Aerial crown-view tile of a tropical tree (Barro Colorado Island, Panama), acquired 20241014:
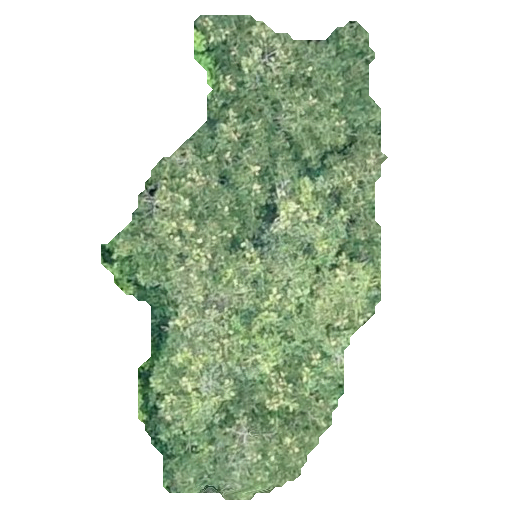
Species: Dipteryx oleifera
GBIF accepted scientific name: Dipteryx oleifera
Crown area: 144.905 m²